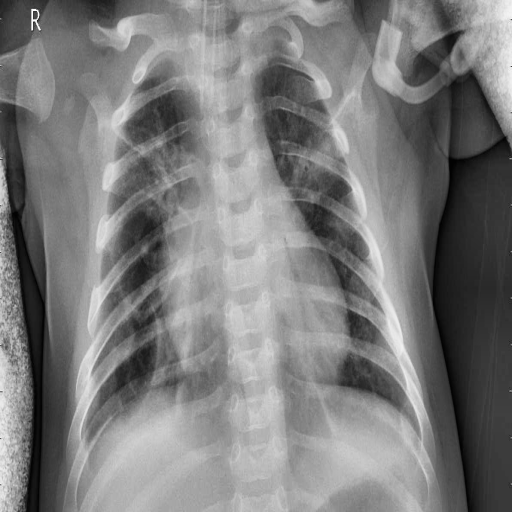
Finding: PNEUMONIA